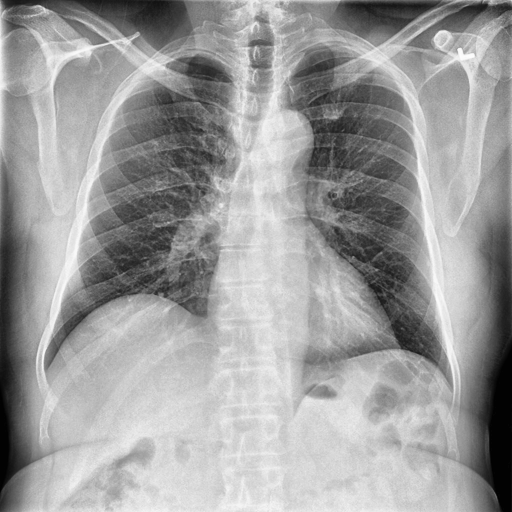
Finding: NORMAL